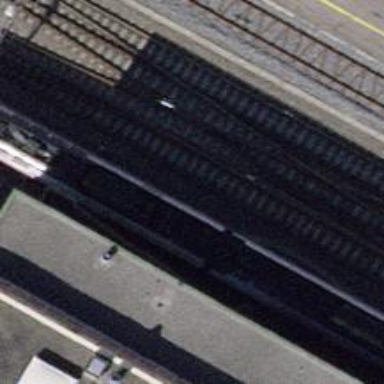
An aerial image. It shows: Railway crossing.